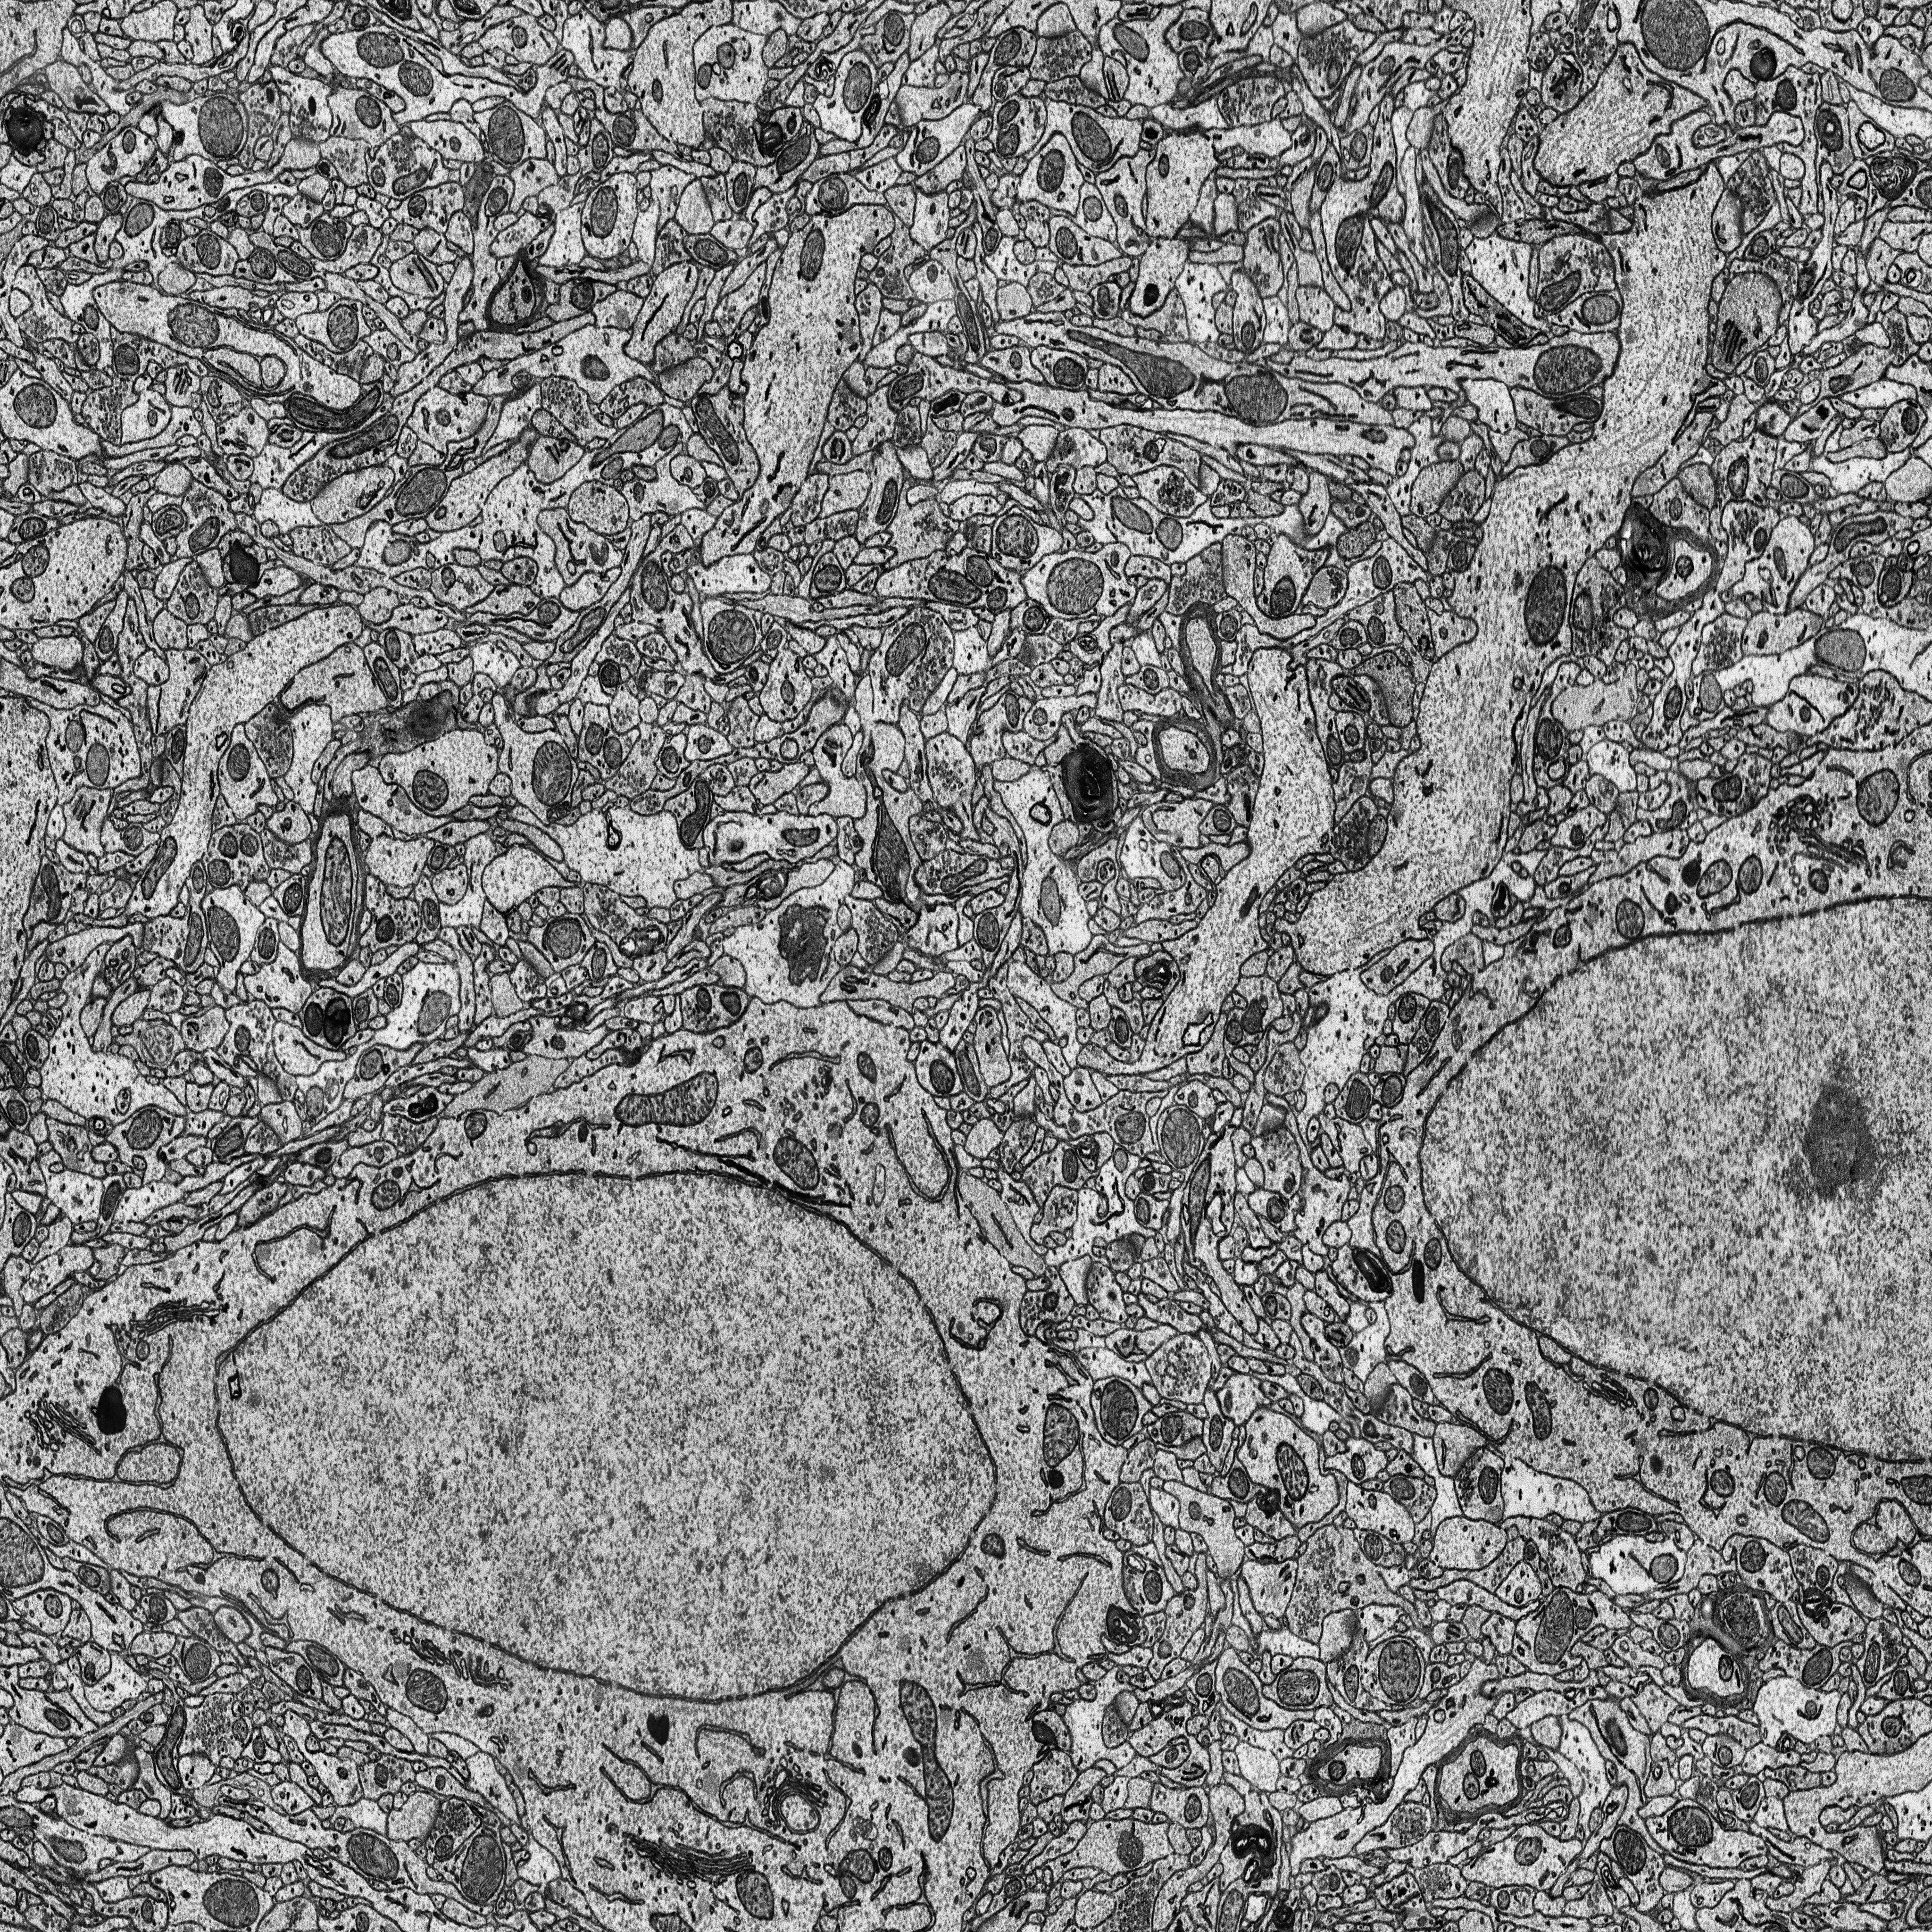
Electron microscopy slice of rat cortex tissue
Slice depth (z): 287
Mitochondria instances in slice: 377